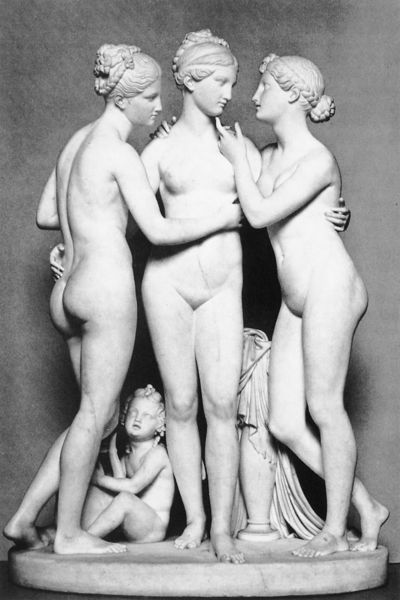
Titel: Die drei Grazien
Künstler: Bertel Thorvaldsen
Institution: Kopenhagen, Thorvaldsen Museum
Schlagwörter: hand, nackt, weiß, frauen, mädchen, busen, damen, finger, frankreich, frau, frisur, frisuren, grau, haar, marmor, profil, schwarz, blick, tuch, arm, falten, knoten, sockel, stehen, stein, hände, boden, figur, haare, sitzend, drei, kind, kinn, engel, putte, putto, skulptur, statue, vase, dutt, hintern, umarmung, zöpfe, figuren, grazien, zopf, faltenwurf, nackte, plastik, podest, foto, photographie, schwarzweiß, photo, geflochten, klassisch, abguss, baluster, drei grazien, canova, schadow, po, stehendd